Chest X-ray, AP view. Patient: 59 years old, sex M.
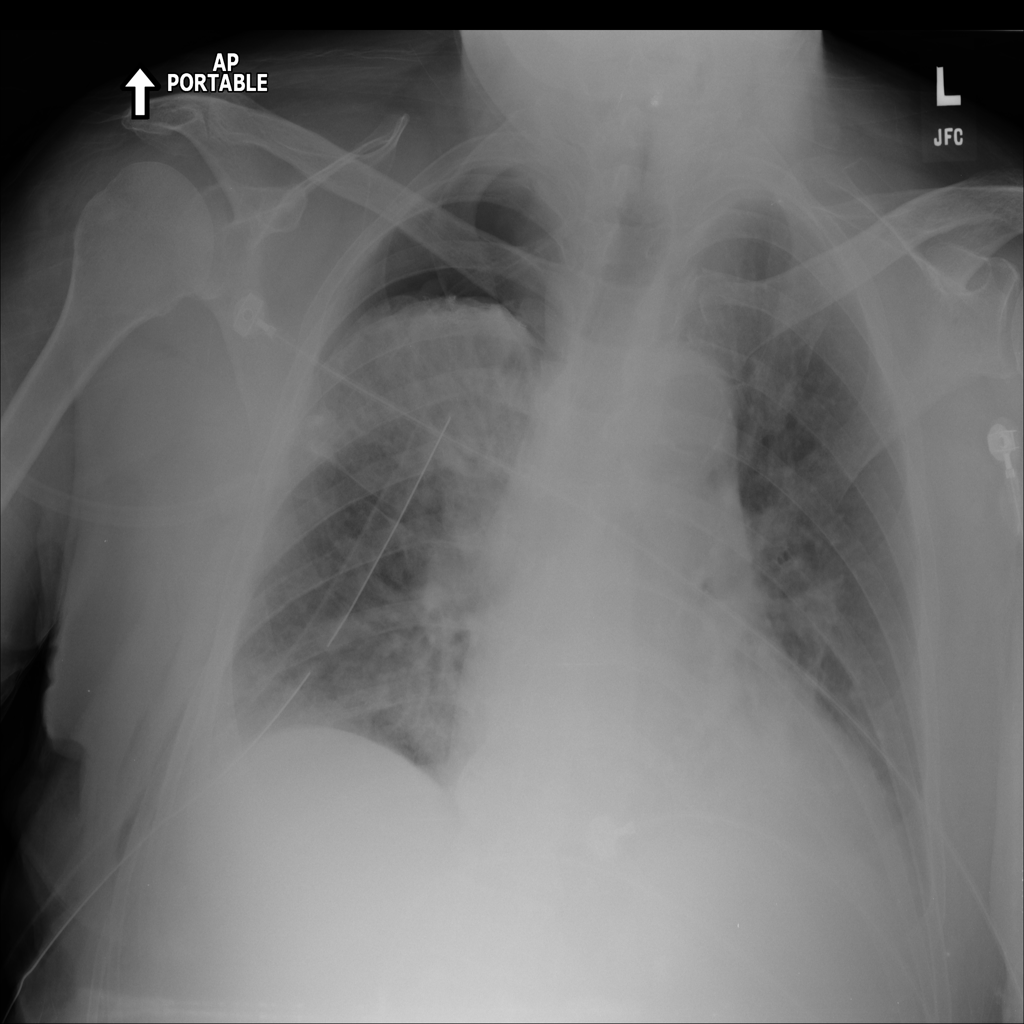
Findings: Pneumothorax